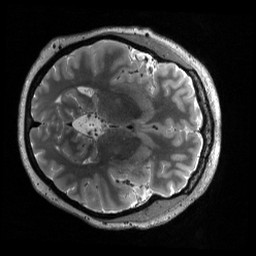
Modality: T2w
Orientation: axial
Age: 46
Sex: female
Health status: ill
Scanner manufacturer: siemens
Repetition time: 3.2 s